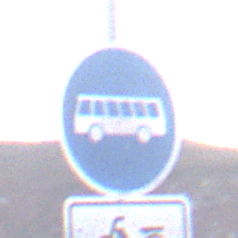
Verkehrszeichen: Busssonderstreifen
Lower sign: EinspurigeFahrzeugeFrei2
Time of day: Dusk
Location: Outdoor (Nature)
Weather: Clear
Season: NotSpecified
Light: Natural